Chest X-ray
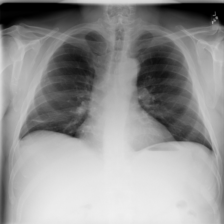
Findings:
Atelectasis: negative
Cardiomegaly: negative
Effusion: negative
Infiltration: negative
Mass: negative
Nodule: negative
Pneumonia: negative
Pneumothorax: negative
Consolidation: negative
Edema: negative
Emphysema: negative
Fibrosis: positive
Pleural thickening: negative
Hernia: negative